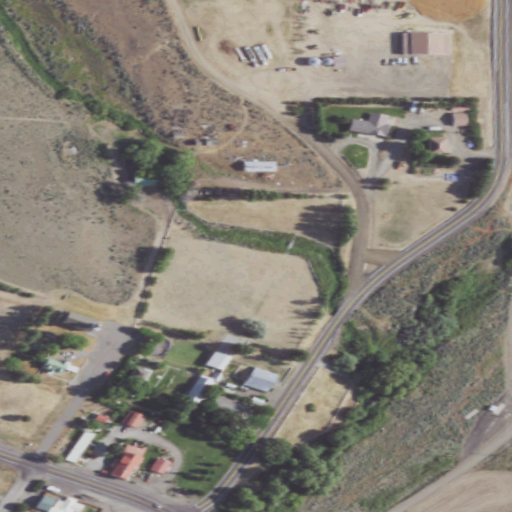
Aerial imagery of valley in Washington named Kummer Draw containing shrub, open development, low intensity development, grassland, medium intensity development, and cultivated crops